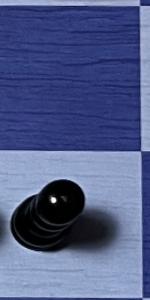
Label: Pawn_Black